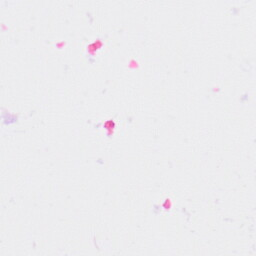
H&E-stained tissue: Kidney